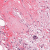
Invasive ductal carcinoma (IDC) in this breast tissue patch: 0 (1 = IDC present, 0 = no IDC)